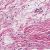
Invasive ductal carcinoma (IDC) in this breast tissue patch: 1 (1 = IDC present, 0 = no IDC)